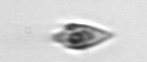
Label: Oxytoxum